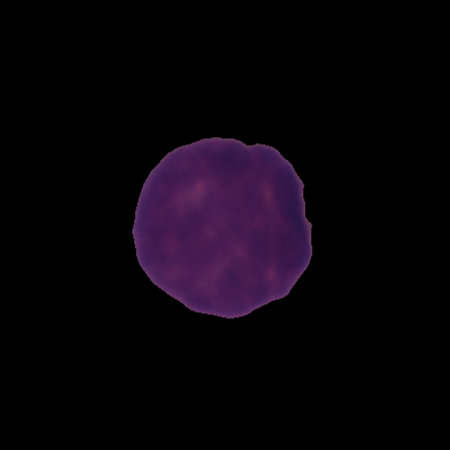
Label: healthy